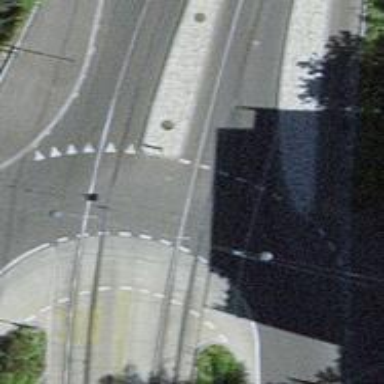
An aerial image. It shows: Tram railway with one track and electrified by contact line.